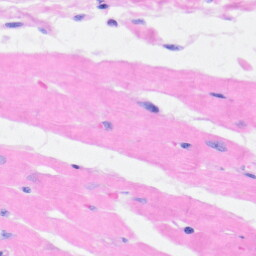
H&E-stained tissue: Heart